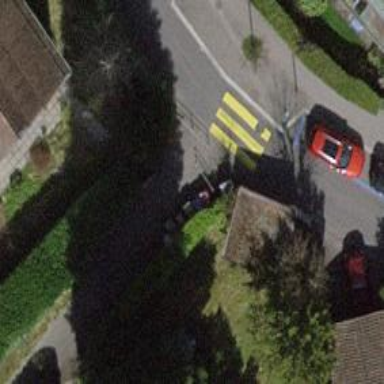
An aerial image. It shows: Uncontrolled road crossing.